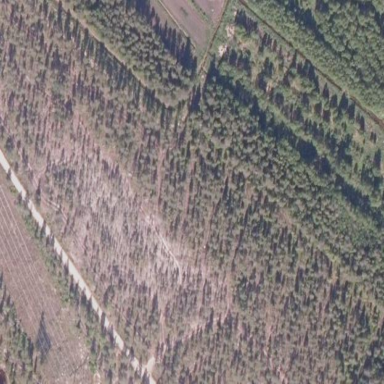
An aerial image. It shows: Forest area.